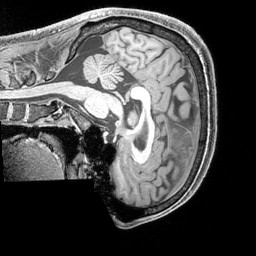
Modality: T1w
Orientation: sagittal
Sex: male
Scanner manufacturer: siemens
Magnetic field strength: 3 T
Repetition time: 2.3 s
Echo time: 0.00226 s